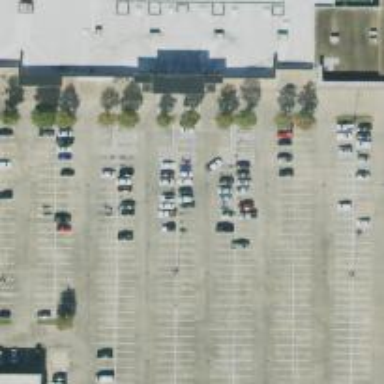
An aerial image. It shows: Parking space.